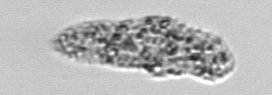
Label: fecal_pellet